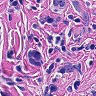
Metastatic tissue present: yes